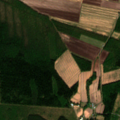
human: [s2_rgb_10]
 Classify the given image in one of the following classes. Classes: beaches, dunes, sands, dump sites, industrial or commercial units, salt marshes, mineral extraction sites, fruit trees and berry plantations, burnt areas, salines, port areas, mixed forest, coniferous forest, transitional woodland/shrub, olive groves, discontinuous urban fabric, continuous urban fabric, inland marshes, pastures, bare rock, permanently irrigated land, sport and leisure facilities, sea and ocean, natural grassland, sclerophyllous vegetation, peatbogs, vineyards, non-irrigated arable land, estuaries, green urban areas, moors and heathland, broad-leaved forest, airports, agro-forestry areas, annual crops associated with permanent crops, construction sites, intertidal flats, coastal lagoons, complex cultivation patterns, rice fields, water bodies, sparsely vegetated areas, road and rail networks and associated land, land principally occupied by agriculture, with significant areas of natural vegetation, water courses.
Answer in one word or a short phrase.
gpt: non-irrigated arable land, land principally occupied by agriculture, with significant areas of natural vegetation, coniferous forest, mixed forest